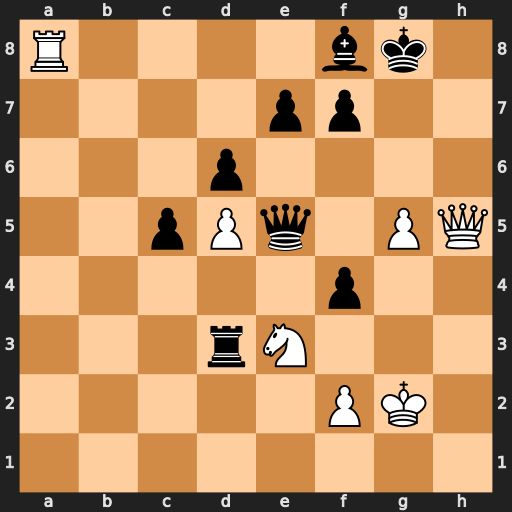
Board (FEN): R4bk1/4pp2/3p4/2pPq1PQ/5p2/3rN3/5PK1/8
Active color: w
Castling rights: -
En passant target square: -
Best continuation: Qh6 Qg7 Nf5 Qxh6 gxh6